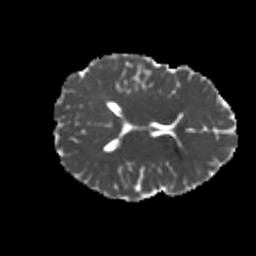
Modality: MD
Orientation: axial
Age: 24
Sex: female
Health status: healthy
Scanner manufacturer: philips
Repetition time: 7.387 s
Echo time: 0.08599 s